Aerial crown-view tile of a tropical tree (Barro Colorado Island, Panama), acquired 20240918:
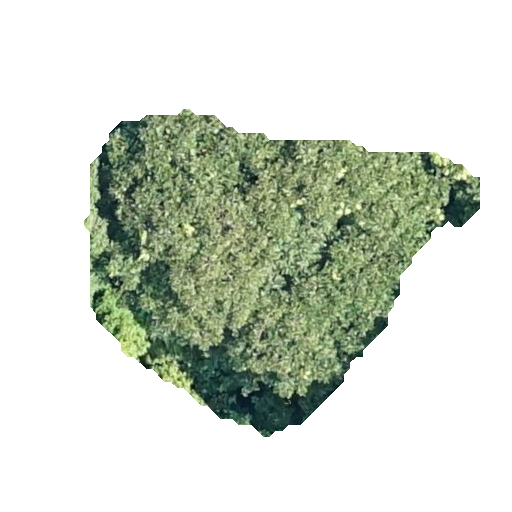
Species: Dipteryx oleifera
GBIF accepted scientific name: Dipteryx oleifera
Crown area: 129.175 m²